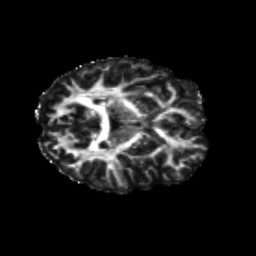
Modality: FA
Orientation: axial
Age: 20
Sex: male
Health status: healthy
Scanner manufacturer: siemens
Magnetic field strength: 3 T
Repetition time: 8.6 s
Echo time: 0.095 s